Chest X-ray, PA view. Patient: 59 years old, sex M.
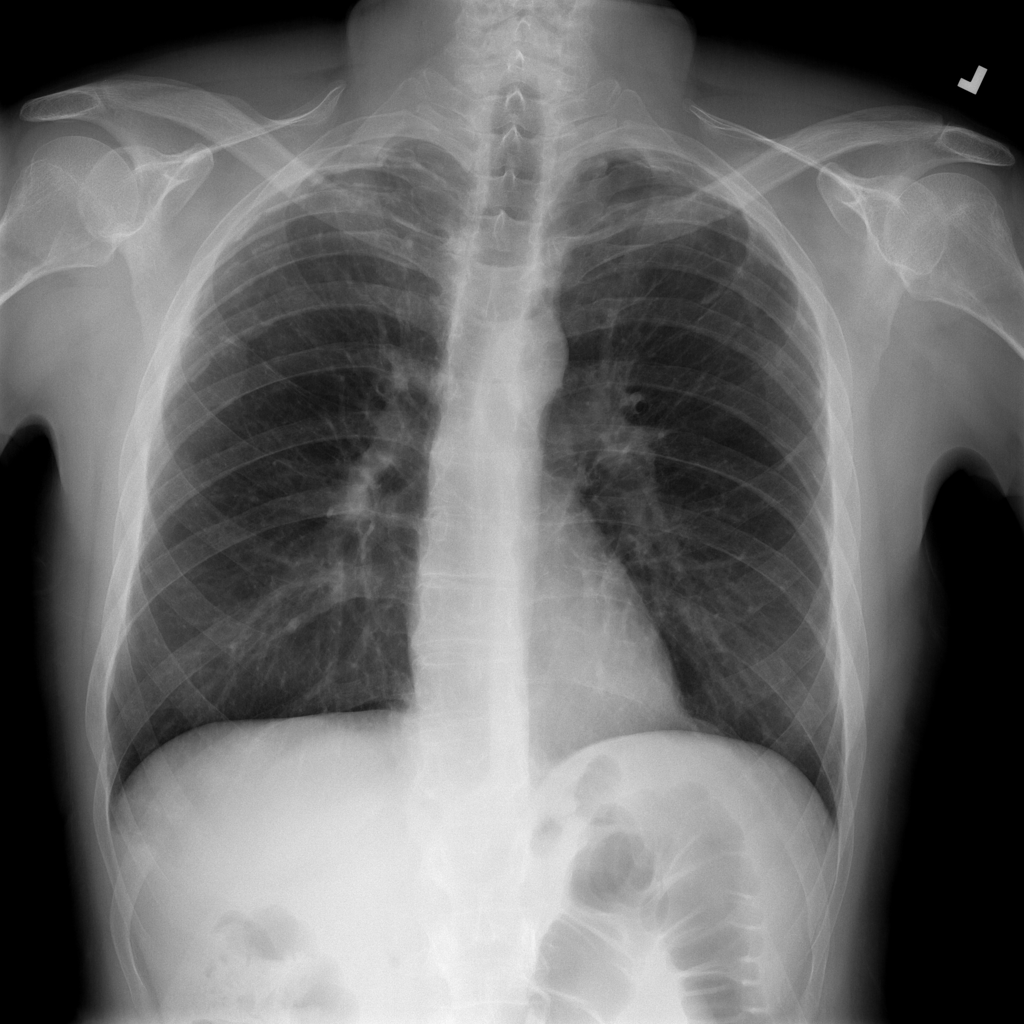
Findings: No Finding